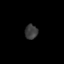
Tissue: skin
Cell type: Epithelial cells
Senescence score: 0.2407
Nuclear area (px): 184
Mean DAPI intensity: 58.37